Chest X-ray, AP view. Patient: 54 years old, sex M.
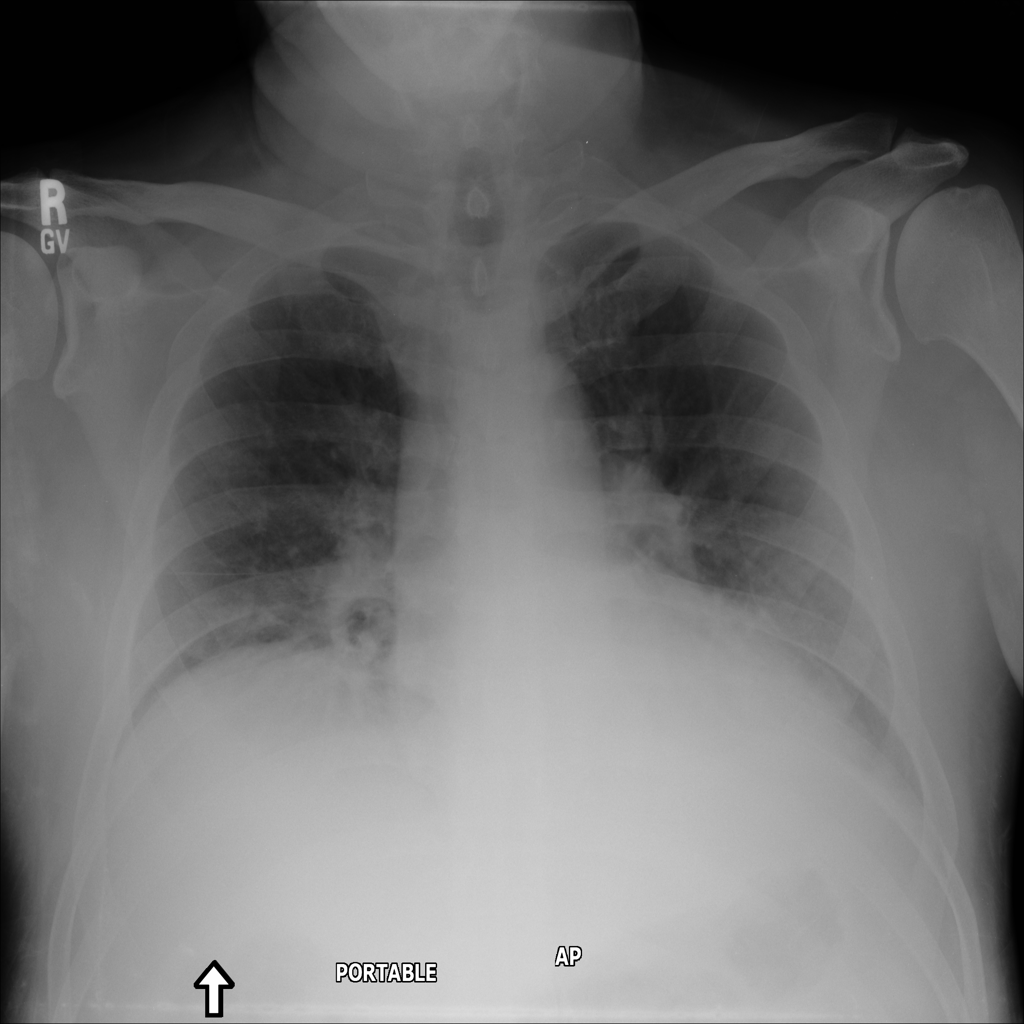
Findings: No Finding